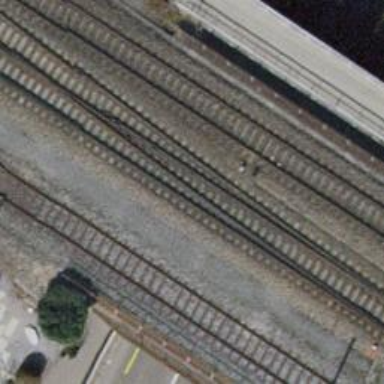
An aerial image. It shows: Bridge with single railway track electrified by contact line.